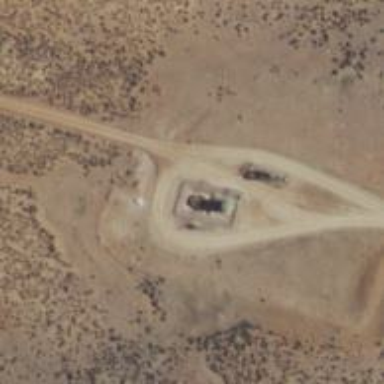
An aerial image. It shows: Storage tank with man-made structure.